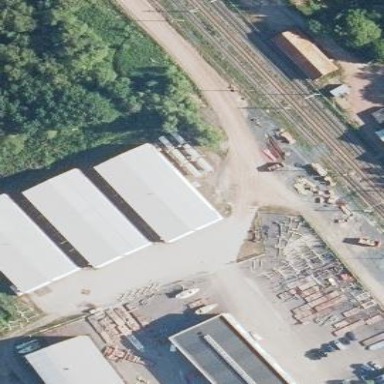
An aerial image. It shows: Industrial building.